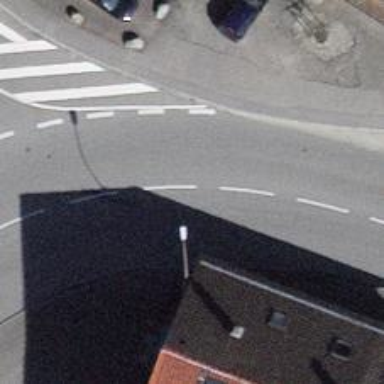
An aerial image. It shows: Primary road with asphalt surface.